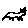
Label: cat